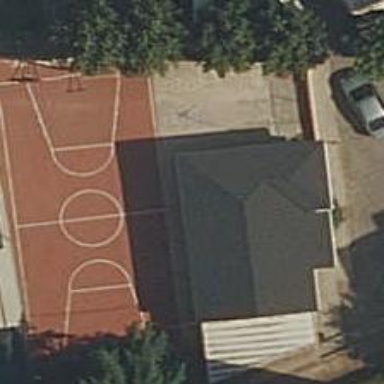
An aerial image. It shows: Basketball court on pitch.